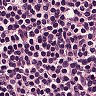
Metastatic tissue present: no